Question: I am trying to create the following effect:

I am able to put the first one with content and the symbol , but the second one always creates a big space between the last line and the one before.
The font in the image is helvetica, that's why it is a little bit different from the jsfiddle example:
<URL>
My html is:
'''
<div id="aaa-BoxBioBlogger" class="boxBioBlogger">
<div class="theQuoteBioBlogger">
<blockquote class="quoteBioBlogger">
This is a testing message to show the functionality
</blockquote>
<span class="fromquoteBioBlogger">- The Guy -</span>
</div>
</div>
'''
And my css, without any attempt of quotes is:
'''
#aaa-BoxBioBlogger{
width: 325px;
height: 282px;
background-image: url('http://i.imgur.com/mFYYD8J.jpg');
background-size: cover;
}
.theQuoteBioBlogger {
position: relative;
top: 43%;
transform: translateY(-50%);
-webkit-transform: translateY(-50%);
color: #fff;
text-align: center;
}
.fromquoteBioBlogger {
text-transform: uppercase;
}
.quoteBioBlogger {
width: 76%;
line-height: 1.3em;
margin: 20px auto;
font-size: 1em;
}
'''
Thanks for the help
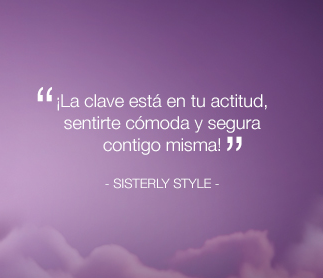
Answer: You have to add the quotes first, and then use 'line-height' to shift them down slightly:
'''
blockquote {
border:none;
font-family: Georgia, "Times New Roman", Times, serif;
margin-bottom:30px;
quotes: "C""D""8""9";
}
blockquote {
font-size:21px;
}
blockquote:before {
content: open-quote;
font-weight: bold;
font-size:25px;
line-height: 110%;
color:#FFFFFF;
}
blockquote:after {
content: close-quote;
font-weight: bold;
font-size:25px;
line-height: 110%;
color:#FFFFFF;
}
#aaa-BoxBioBlogger{
width: 325px;
height: 282px;
background-image: url('http://i.imgur.com/mFYYD8J.jpg');
background-size: cover;
}
.theQuoteBioBlogger {
position: relative;
top: 43%;
transform: translateY(-50%);
-webkit-transform: translateY(-50%);
color: #fff;
text-align: center;
}
.fromquoteBioBlogger {
text-transform: uppercase;
}
.quoteBioBlogger {
width: 76%;
line-height: 1.3em;
margin: 20px auto;
font-size: 1em;
}
'''
'''
<div id="aaa-BoxBioBlogger" class="boxBioBlogger">
<div class="theQuoteBioBlogger">
<blockquote class="quoteBioBlogger">
This is a testing message to show the functionality
</blockquote>
<span class="fromquoteBioBlogger">- The Guy -</span>
</div>
</div>
'''